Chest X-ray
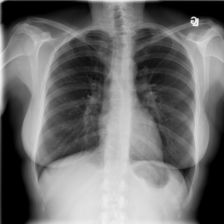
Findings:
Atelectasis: negative
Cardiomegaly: negative
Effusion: negative
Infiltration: negative
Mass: negative
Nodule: negative
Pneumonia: negative
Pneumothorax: negative
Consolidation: negative
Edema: negative
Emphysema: negative
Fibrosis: negative
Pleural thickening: negative
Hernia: negative